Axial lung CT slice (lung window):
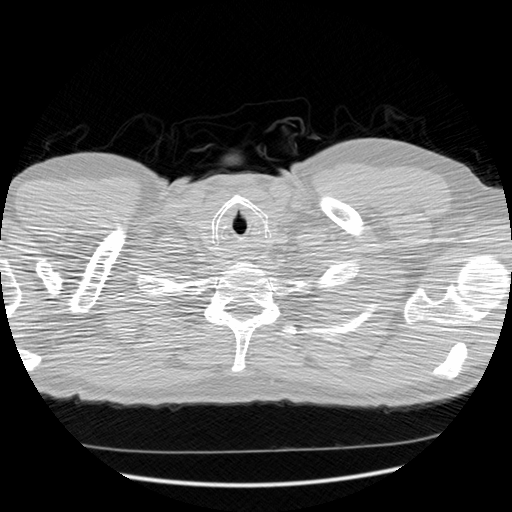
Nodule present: no